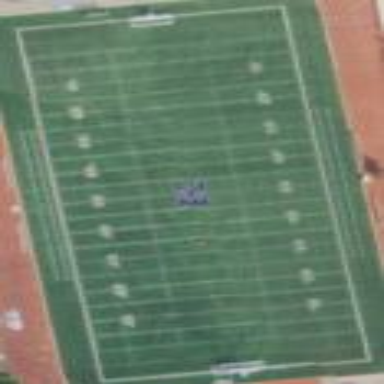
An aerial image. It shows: Pitch for American football with artificial turf surface.